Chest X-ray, AP view. Patient: 54 years old, sex M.
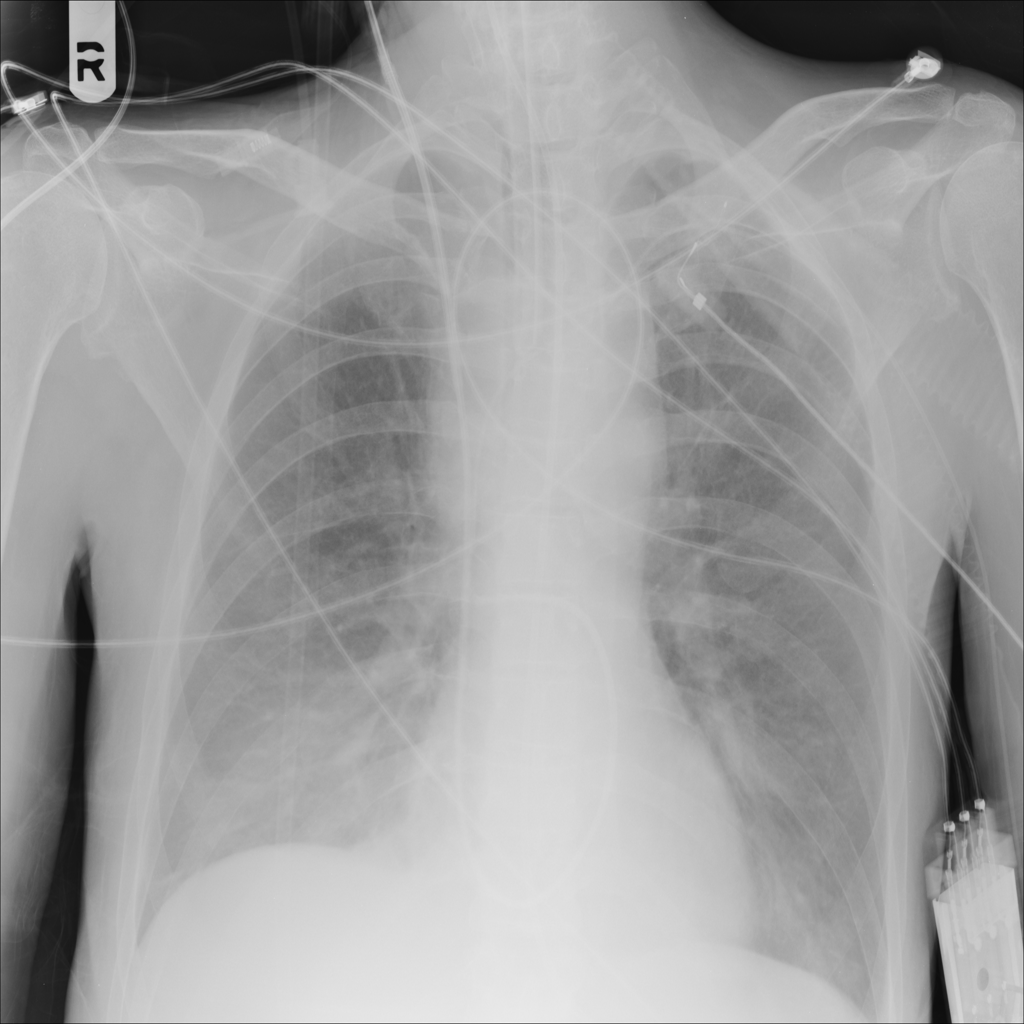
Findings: Atelectasis